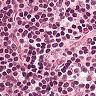
Metastatic tissue present: no